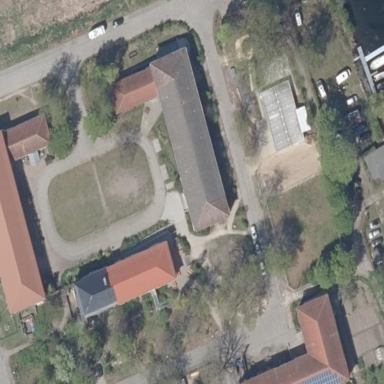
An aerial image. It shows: School building.